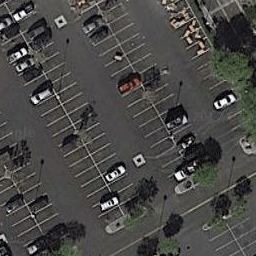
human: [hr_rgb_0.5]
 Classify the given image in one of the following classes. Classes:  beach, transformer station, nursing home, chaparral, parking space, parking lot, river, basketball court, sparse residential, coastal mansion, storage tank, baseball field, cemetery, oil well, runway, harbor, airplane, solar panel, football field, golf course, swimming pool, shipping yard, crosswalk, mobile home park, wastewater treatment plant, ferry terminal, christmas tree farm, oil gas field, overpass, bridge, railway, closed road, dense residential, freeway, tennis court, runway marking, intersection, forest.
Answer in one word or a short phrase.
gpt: parking lot